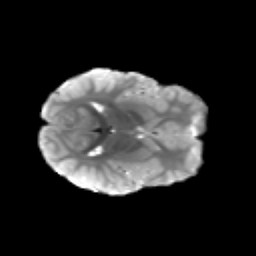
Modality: T2w
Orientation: axial
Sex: female
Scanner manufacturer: siemens
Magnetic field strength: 3 T
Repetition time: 5 s
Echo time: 0.071 s